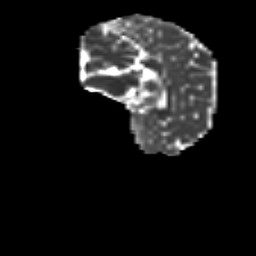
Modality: MD
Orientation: sagittal
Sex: female
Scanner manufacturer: siemens
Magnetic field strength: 3 T
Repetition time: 5 s
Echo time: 0.071 s